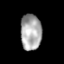
Tissue: lung
Cell type: Endothelial cells
Senescence score: 0.2237
Nuclear area (px): 739
Mean DAPI intensity: 168.641